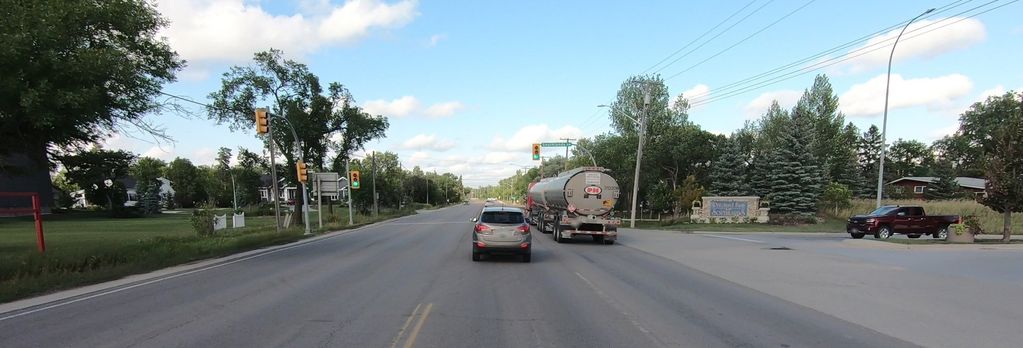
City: winnipeg